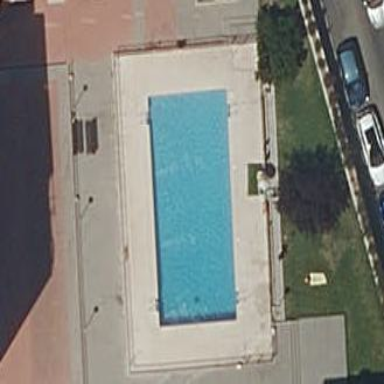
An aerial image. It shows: Swimming pool located in leisure land.